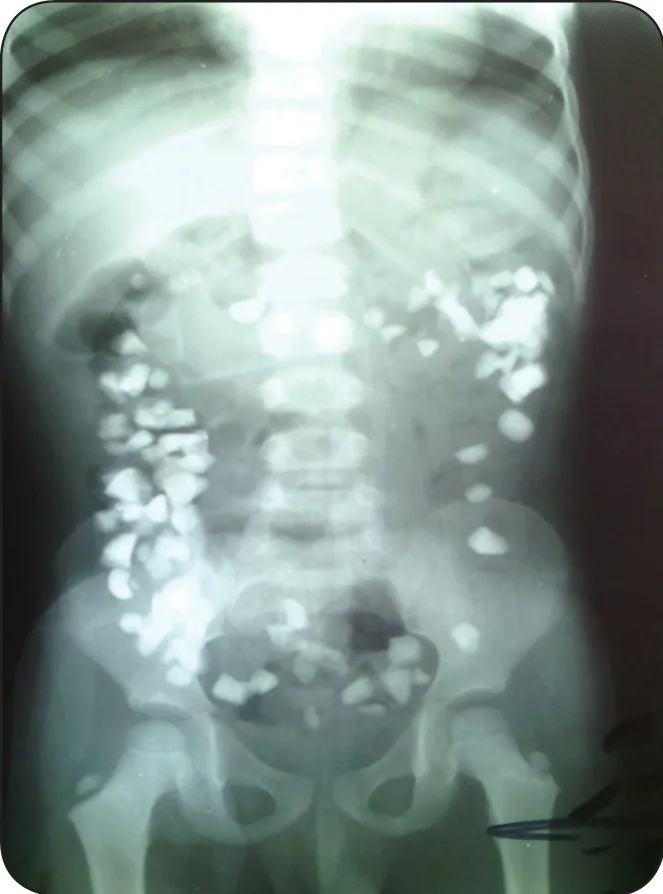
Erect antroposterior radiograph that shows rocks in all parts of colon.
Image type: radiology (x_ray)